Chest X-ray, AP view. Patient: 52 years old, sex F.
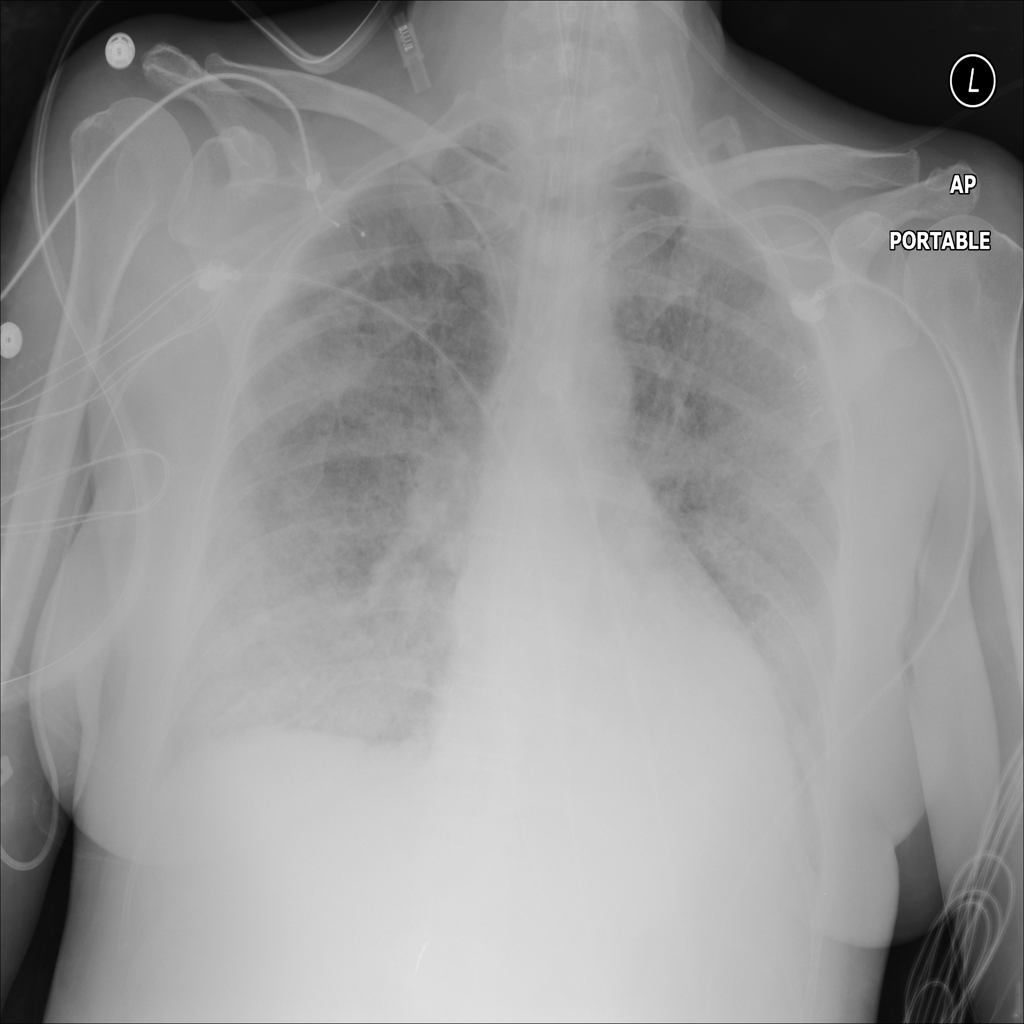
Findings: Consolidation